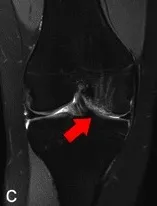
Preoperative and postoperative magnetic resonance imaging of the patient's right knee. Coronal.
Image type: radiology (mri)